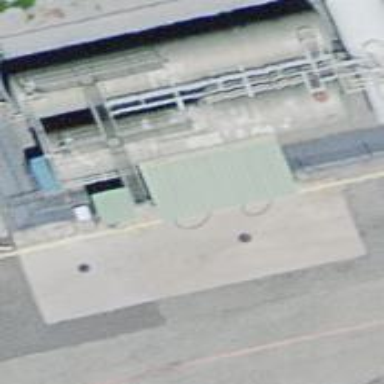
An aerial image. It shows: Airport facility for fuel storage.